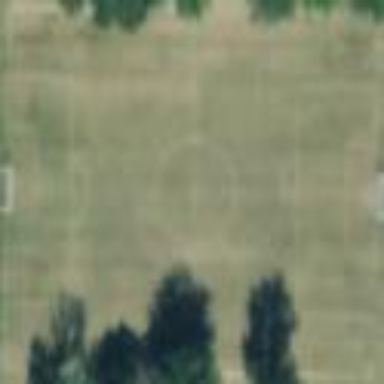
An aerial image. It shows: Soccer pitch for leisure land activities.